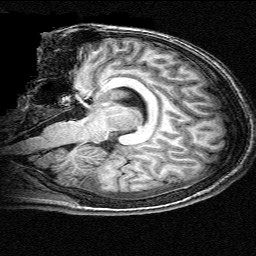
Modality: T1w
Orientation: sagittal
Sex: male